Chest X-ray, PA view. Patient: 25 years old, sex F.
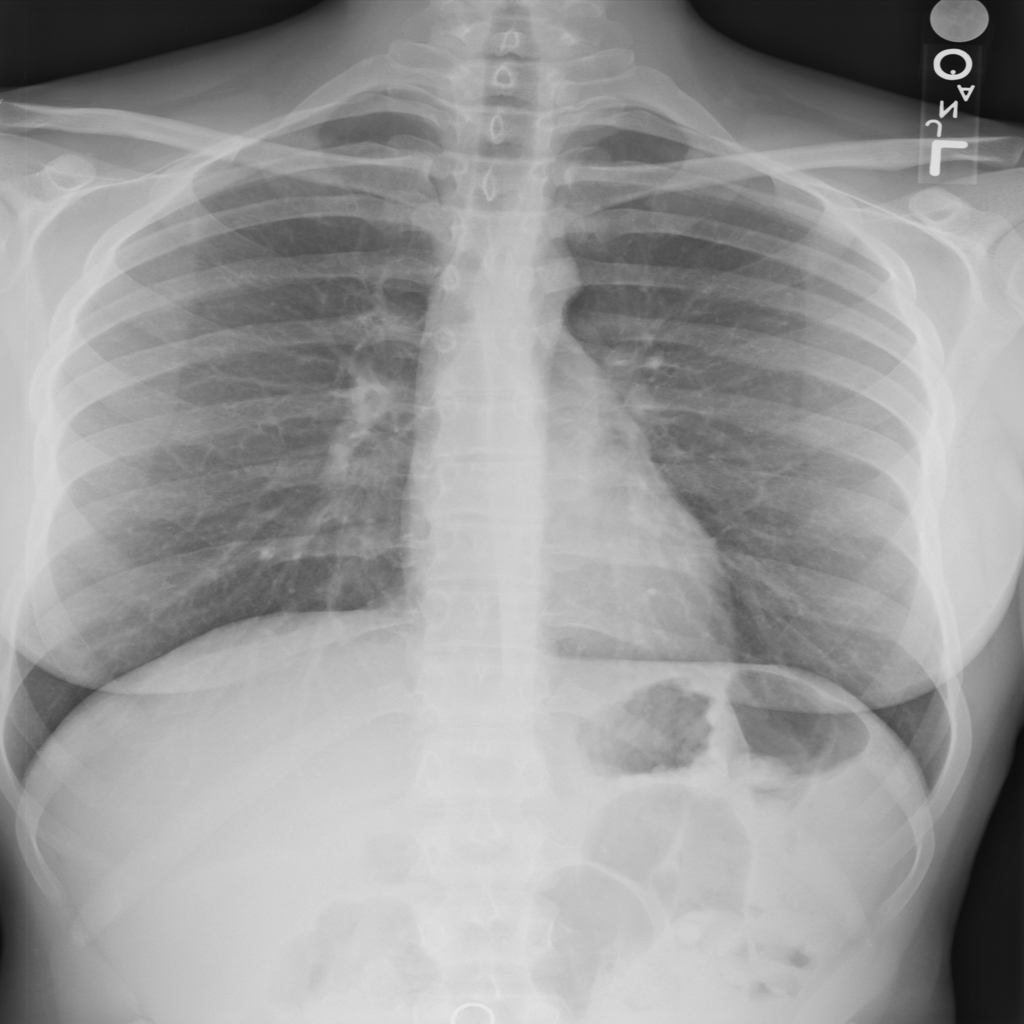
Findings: No Finding